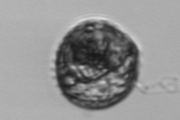
Label: Alexandrium_catenella